Question: I want to create a label that contain text that have to different color. Like this,

I have done this in iOS 6 using 'NSMutableAttributedString'
'''
NSMutableAttributedString *text = [[NSMutableAttributedString alloc] initWithAttributedString: self.exerciseLbl.attributedText];
[text addAttribute: NSForegroundColorAttributeName value: [UIColor colorWithRed:(187/255.0) green:(57/255.0) blue:(38/255.0) alpha:1] range: NSMakeRange(0, 2)];
[self.exerciseLbl setAttributedText: text];
'''
But this will not work for iOS 5.1 and below. So how could I achieve same result in iOS 5.
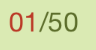
Answer: '''
/**(1)** Build the NSAttributedString *******/
NSMutableAttributedString* attrStr = [NSMutableAttributedString attributedStringWithString:@"Hello World!"];
// for those calls we don't specify a range so it affects the whole string
[attrStr setFont:[UIFont systemFontOfSize:12]];
[attrStr setTextColor:[UIColor grayColor]];
// now we only change the color of "Hello"
[attrStr setTextColor:[UIColor redColor] range:NSMakeRange(0,5)];
/**(2)** Affect the NSAttributedString to the OHAttributedLabel *******/
myAttributedLabel.attributedText = attrStr;'
// Use the "Justified" alignment
'myAttributedLabel.textAlignment = UITextAlignmentJustify;'
'''